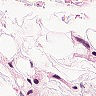
Metastatic tissue present: no